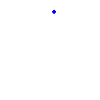
Particle: pion